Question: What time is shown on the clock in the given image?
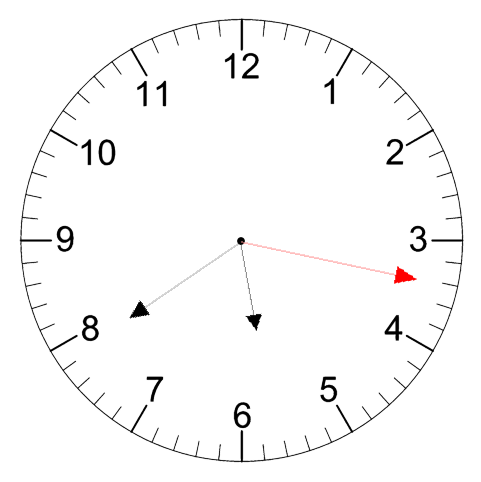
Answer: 05:39:17